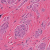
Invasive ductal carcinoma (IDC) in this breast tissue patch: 0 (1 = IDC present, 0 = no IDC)